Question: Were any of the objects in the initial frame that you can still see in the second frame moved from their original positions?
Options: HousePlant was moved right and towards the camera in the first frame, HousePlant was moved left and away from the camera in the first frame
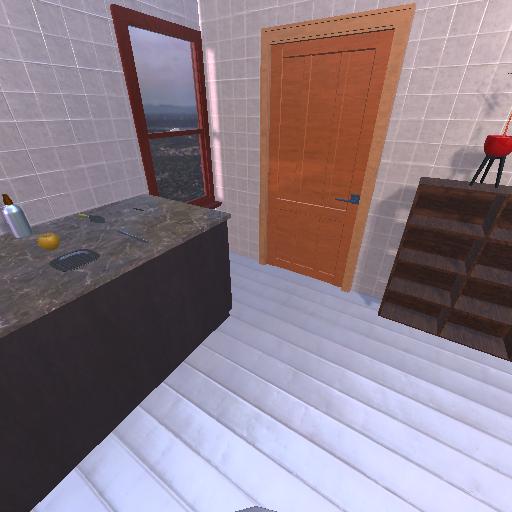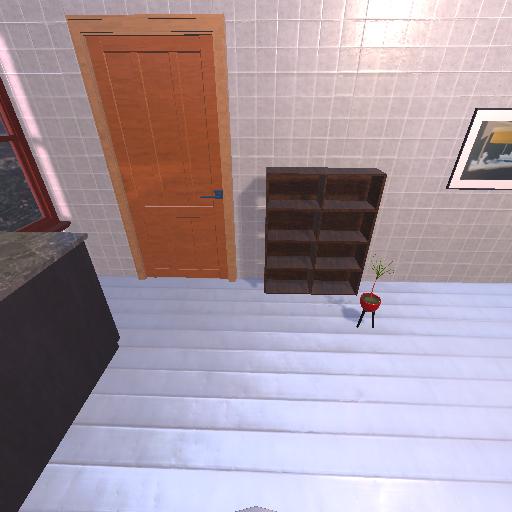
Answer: HousePlant was moved right and towards the camera in the first frame